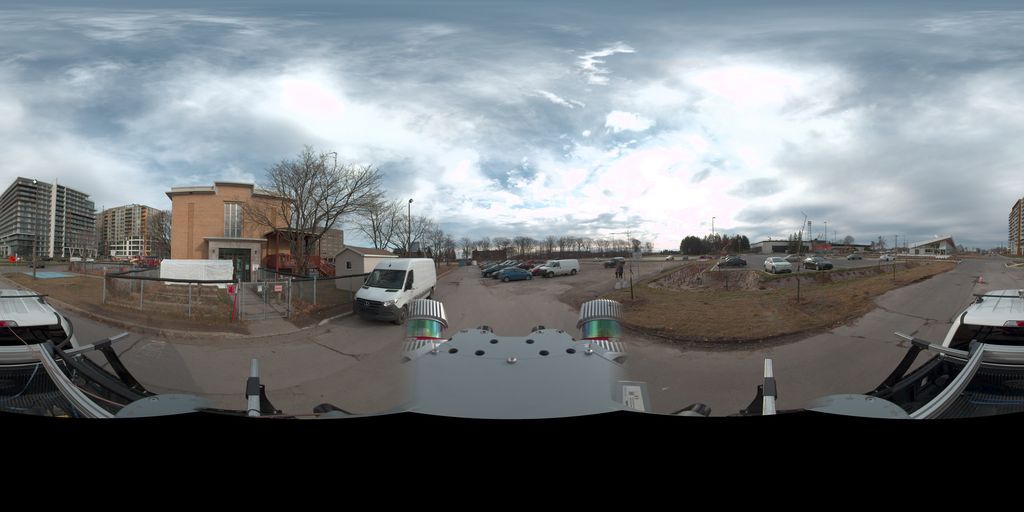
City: quebec_city